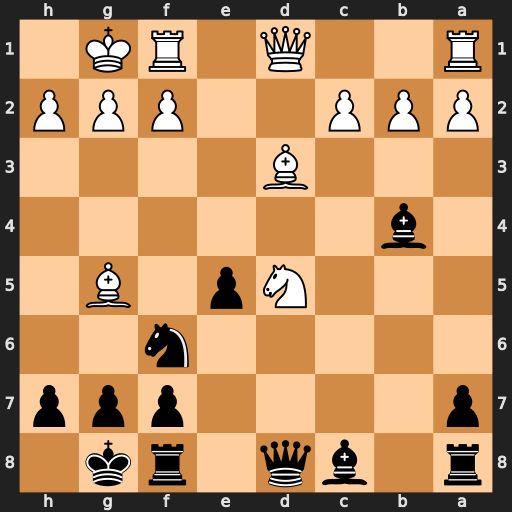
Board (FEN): r1bq1rk1/p4ppp/5n2/3Np1B1/1b6/3B4/PPP2PPP/R2Q1RK1
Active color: b
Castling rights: -
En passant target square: -
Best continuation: Qxd5 Bxf6 e4 Be2 Qxd1 Raxd1 gxf6